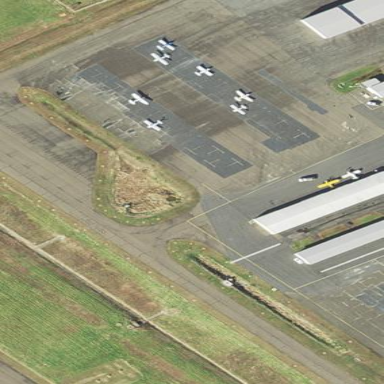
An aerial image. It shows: Apron area with paved surface.